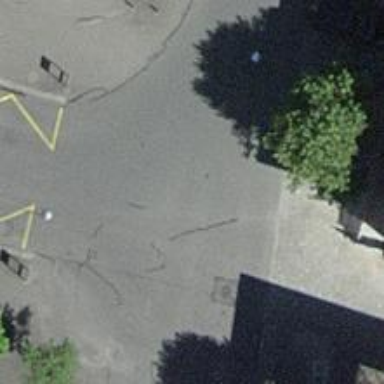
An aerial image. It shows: Asphalt road in living street.